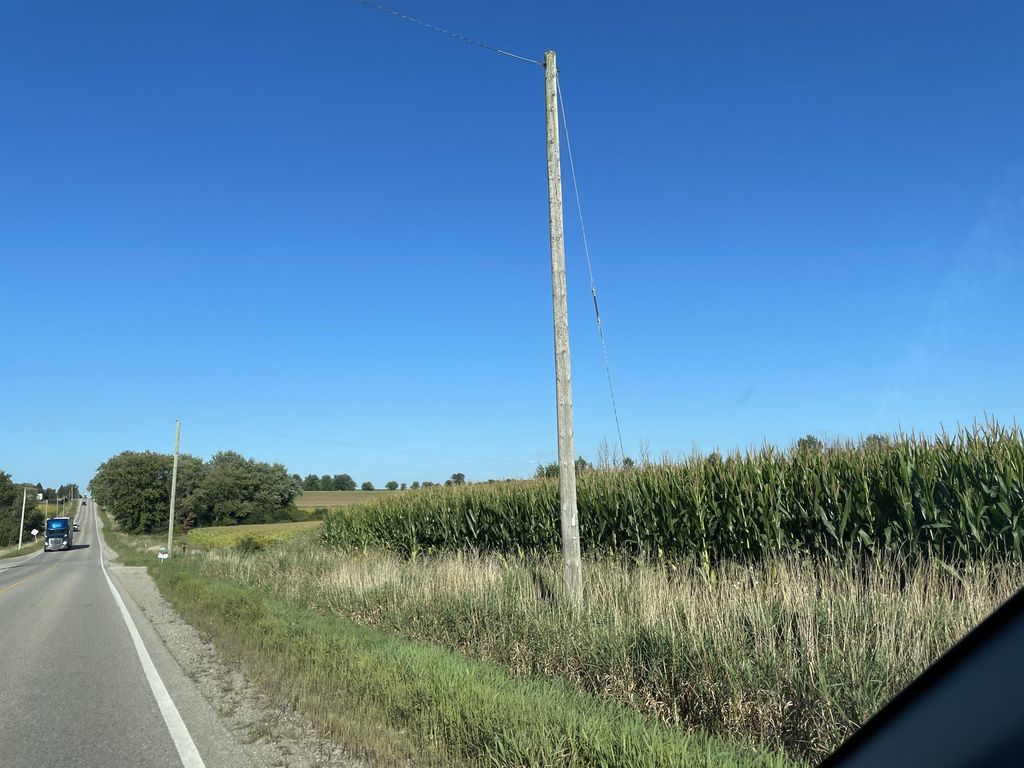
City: kitchener-waterloo